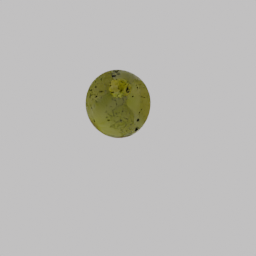
Label: nature